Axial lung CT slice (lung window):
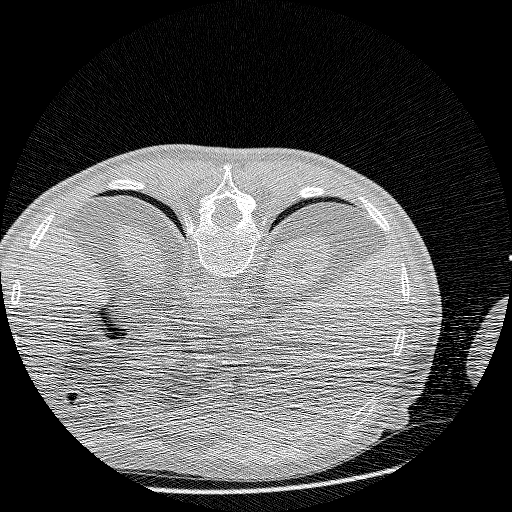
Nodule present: no